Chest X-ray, PA view. Patient: 19 years old, sex M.
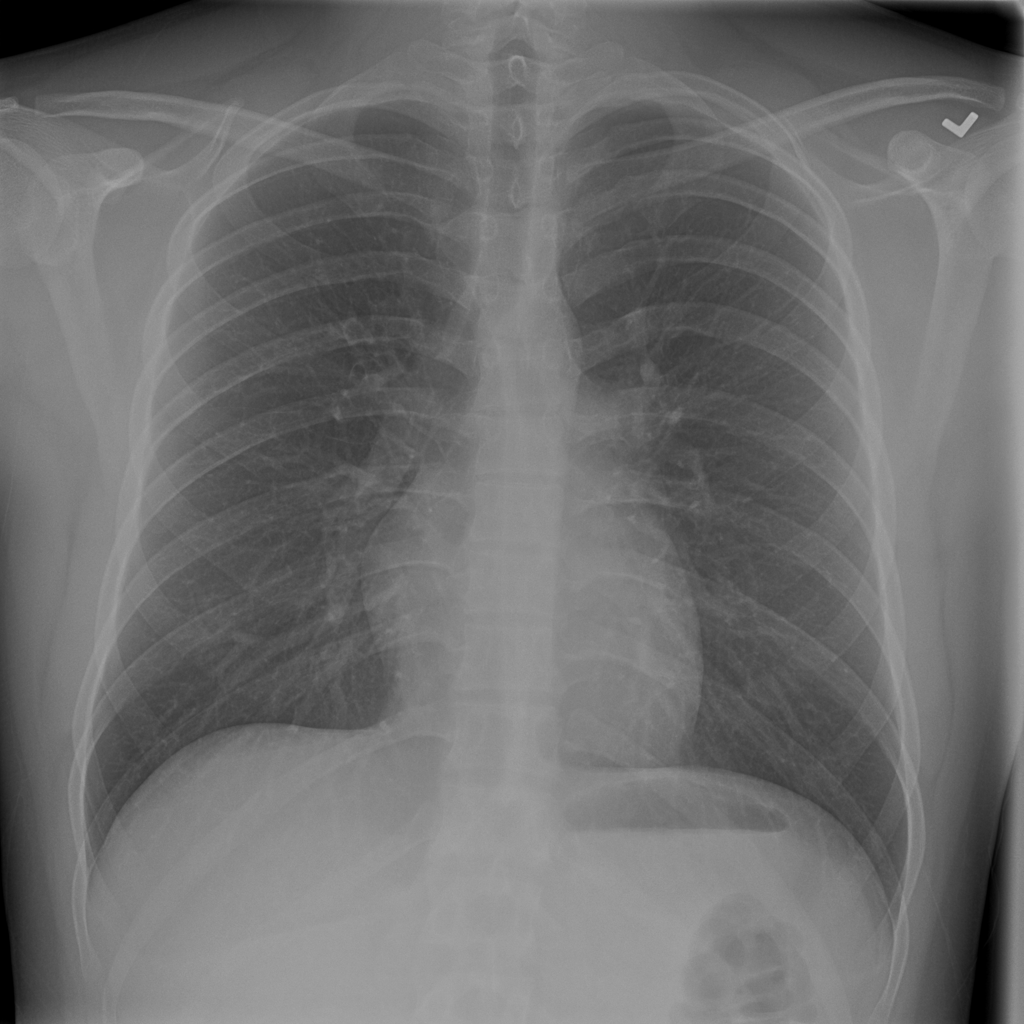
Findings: No Finding